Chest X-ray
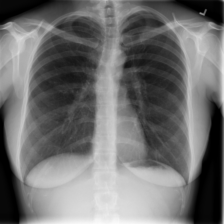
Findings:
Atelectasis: negative
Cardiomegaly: negative
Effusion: negative
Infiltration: negative
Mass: negative
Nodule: negative
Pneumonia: negative
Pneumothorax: negative
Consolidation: negative
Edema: negative
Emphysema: negative
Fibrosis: negative
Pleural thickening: negative
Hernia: negative